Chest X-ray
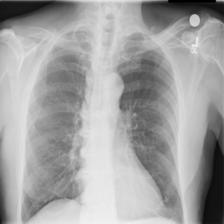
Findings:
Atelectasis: positive
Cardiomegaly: negative
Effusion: negative
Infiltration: negative
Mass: negative
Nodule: negative
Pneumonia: positive
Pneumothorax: negative
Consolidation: negative
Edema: negative
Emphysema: negative
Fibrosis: negative
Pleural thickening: negative
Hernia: negative